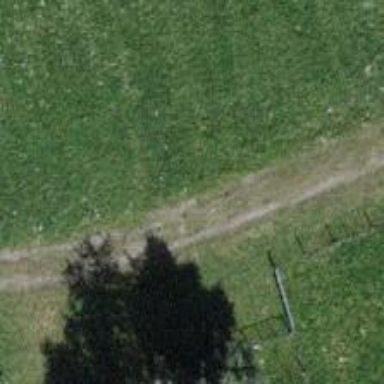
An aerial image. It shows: Gravel track road.